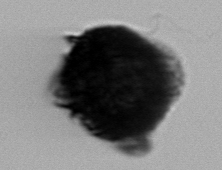
Label: Gonyaulax